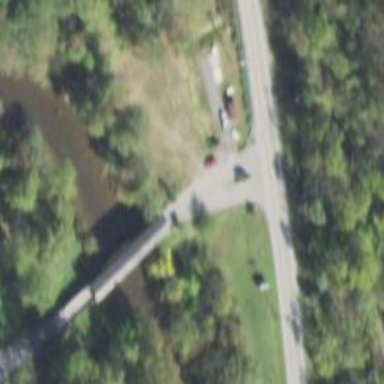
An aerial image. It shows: Covered bridge on residential road.